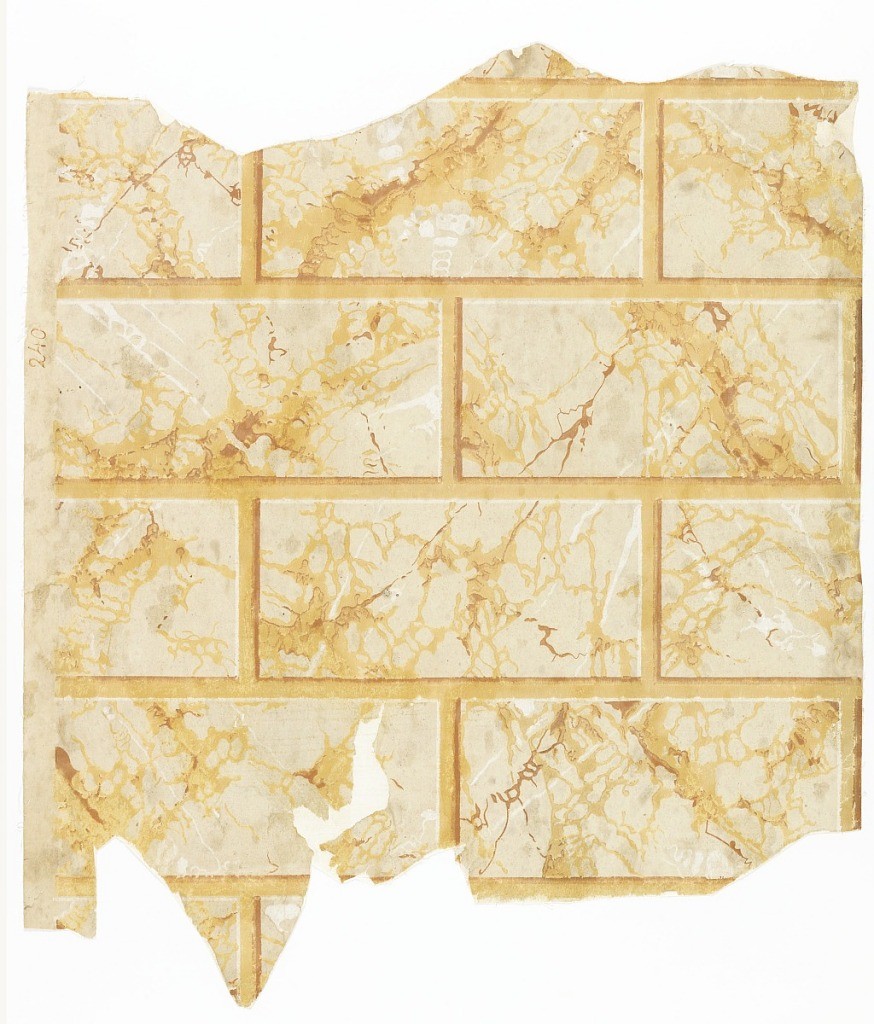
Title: Sidewall
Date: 1855–65
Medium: Machine-printed paper
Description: Piece of irregular shape giving full repeat. Simulation of rusticated mansonry or ashlar block printed in light brown, dark brown and white, with marbleized effect on rough light grey paper.